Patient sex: F
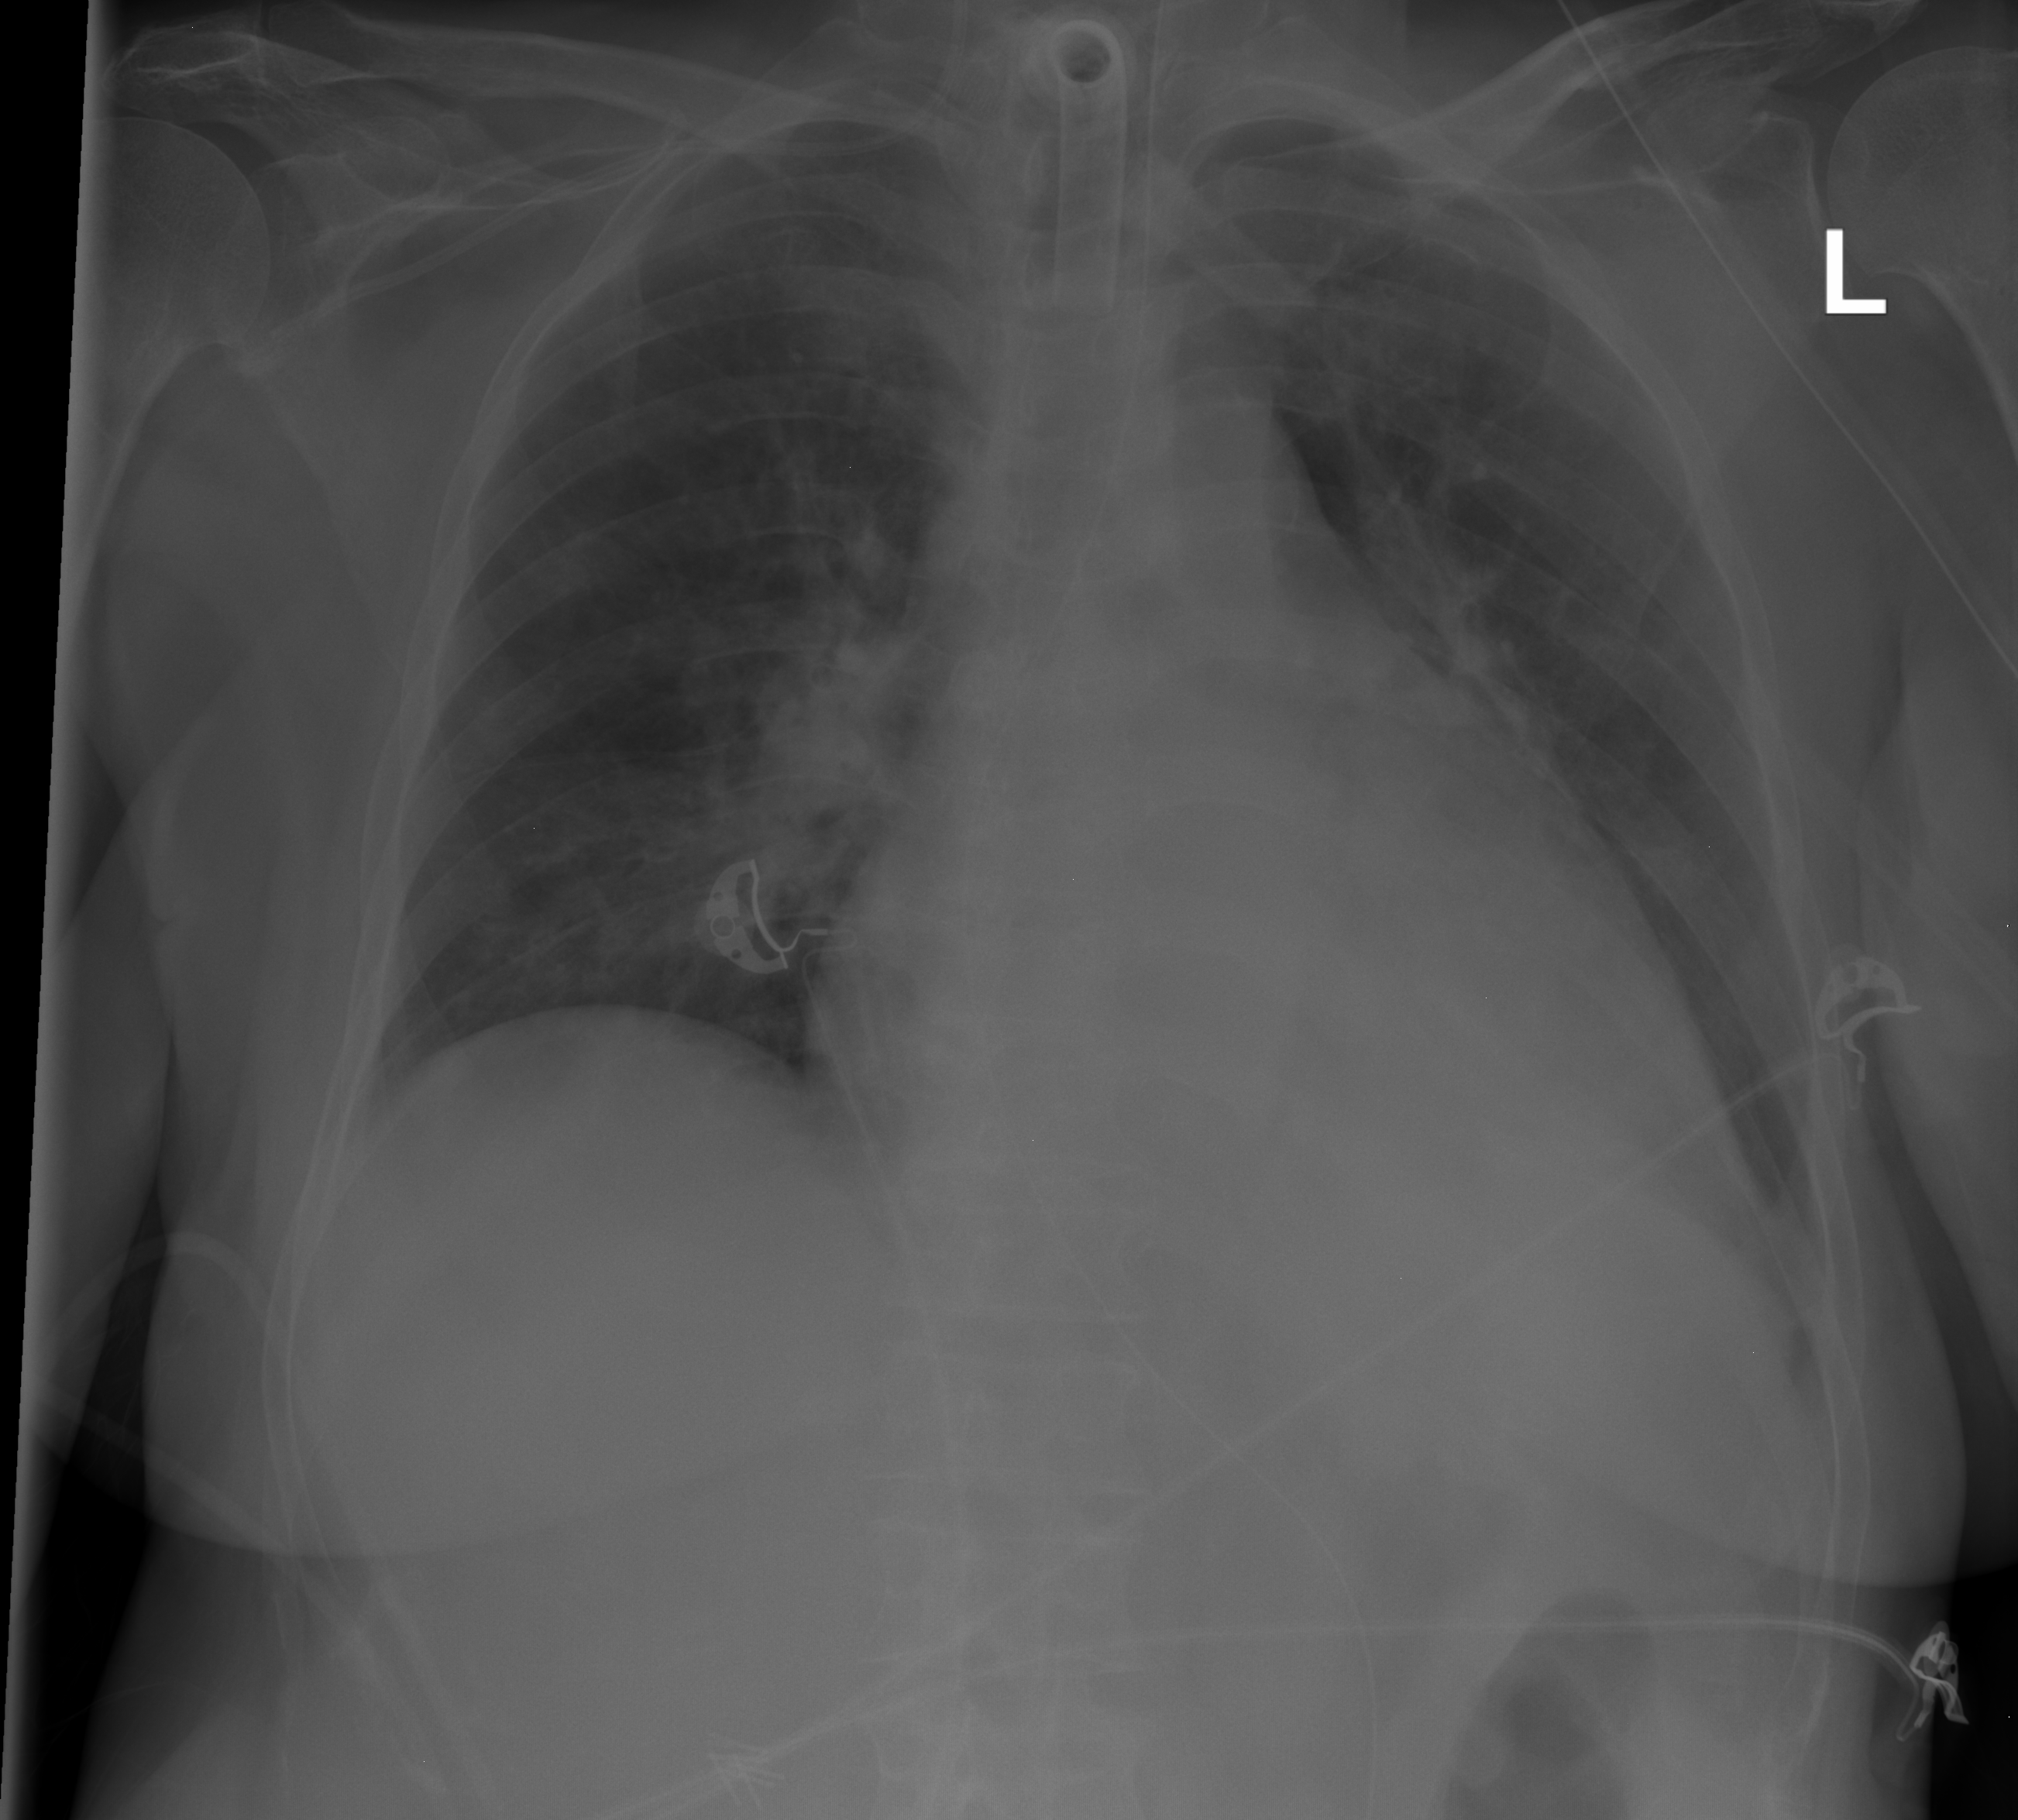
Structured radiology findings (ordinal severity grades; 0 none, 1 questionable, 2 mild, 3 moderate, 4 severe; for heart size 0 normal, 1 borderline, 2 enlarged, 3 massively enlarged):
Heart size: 2
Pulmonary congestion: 2
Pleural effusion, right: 0
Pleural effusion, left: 2
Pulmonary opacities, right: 3
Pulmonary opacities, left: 2
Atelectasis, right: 0
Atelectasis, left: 0